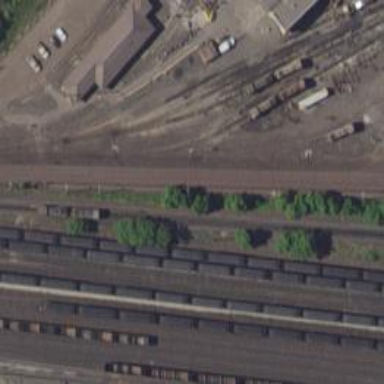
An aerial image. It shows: Rail spur service.